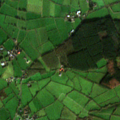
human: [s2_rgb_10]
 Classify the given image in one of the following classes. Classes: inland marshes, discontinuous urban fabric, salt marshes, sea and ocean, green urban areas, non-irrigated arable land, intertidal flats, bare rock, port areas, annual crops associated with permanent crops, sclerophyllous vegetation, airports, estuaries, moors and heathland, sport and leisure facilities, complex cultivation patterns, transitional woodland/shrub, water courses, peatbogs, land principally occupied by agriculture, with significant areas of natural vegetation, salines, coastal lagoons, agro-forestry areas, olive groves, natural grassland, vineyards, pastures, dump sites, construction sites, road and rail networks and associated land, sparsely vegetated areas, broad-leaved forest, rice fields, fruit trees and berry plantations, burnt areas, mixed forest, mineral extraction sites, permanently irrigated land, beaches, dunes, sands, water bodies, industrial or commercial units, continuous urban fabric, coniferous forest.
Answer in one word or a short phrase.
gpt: pastures, land principally occupied by agriculture, with significant areas of natural vegetation, mixed forest